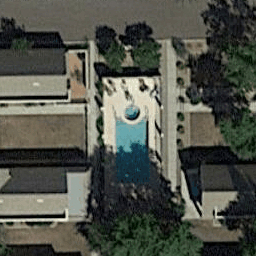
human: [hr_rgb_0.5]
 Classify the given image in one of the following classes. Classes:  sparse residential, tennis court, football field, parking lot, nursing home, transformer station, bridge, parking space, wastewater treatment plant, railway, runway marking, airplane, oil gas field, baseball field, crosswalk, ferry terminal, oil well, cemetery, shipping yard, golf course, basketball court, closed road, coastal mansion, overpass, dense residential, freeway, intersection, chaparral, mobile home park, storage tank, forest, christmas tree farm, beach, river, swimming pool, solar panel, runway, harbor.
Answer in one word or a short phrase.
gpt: swimming pool